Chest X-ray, AP view. Patient: 25 years old, sex F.
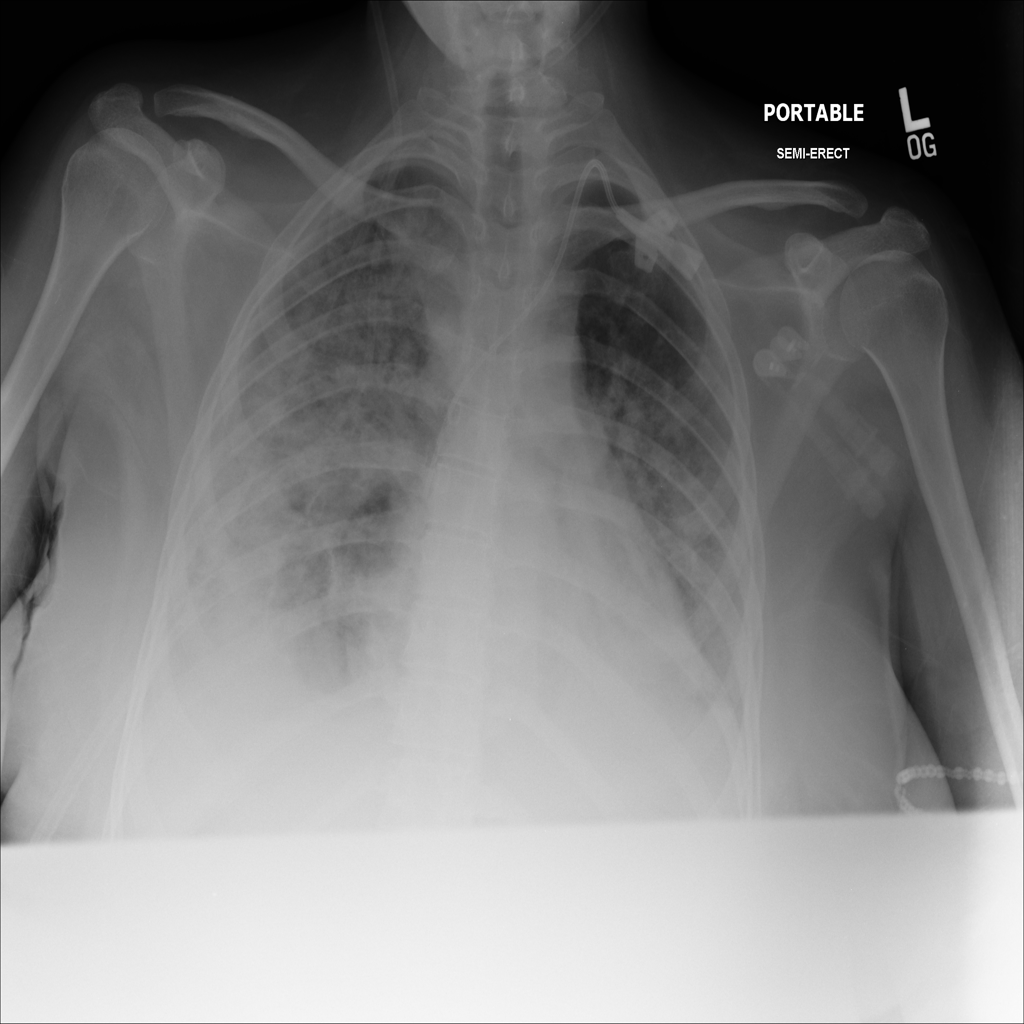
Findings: Consolidation, Infiltration